Aerial crown-view tile of a tropical tree (Barro Colorado Island, Panama), acquired 20240918:
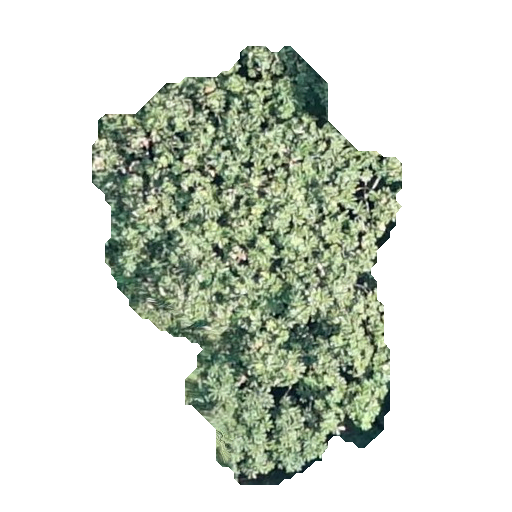
Species: Cecropia insignis
GBIF accepted scientific name: Cecropia insignis
Crown area: 141.422 m²